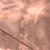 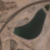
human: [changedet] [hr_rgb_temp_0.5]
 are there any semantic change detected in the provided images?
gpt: A river was built in the desert next to the new road.